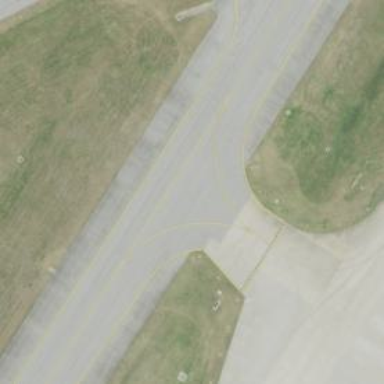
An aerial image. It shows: View of taxiway at the airport.